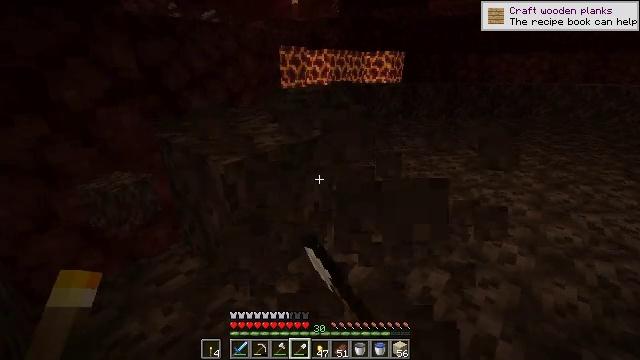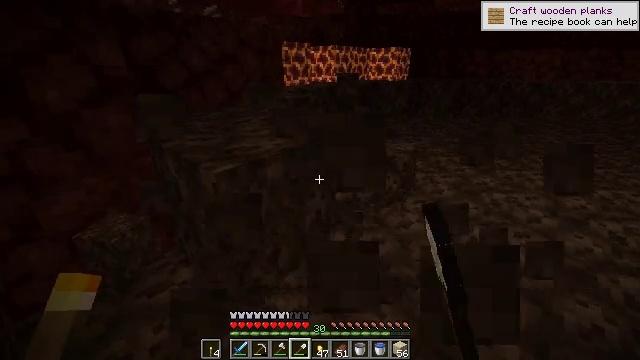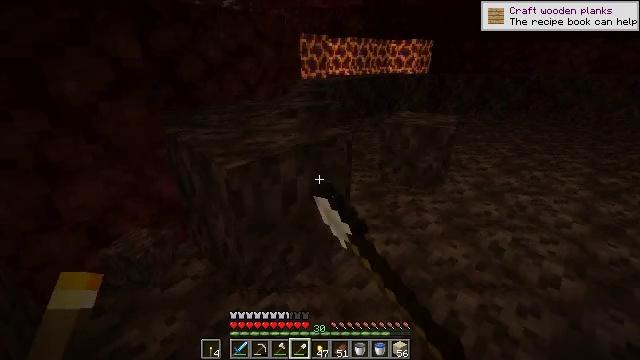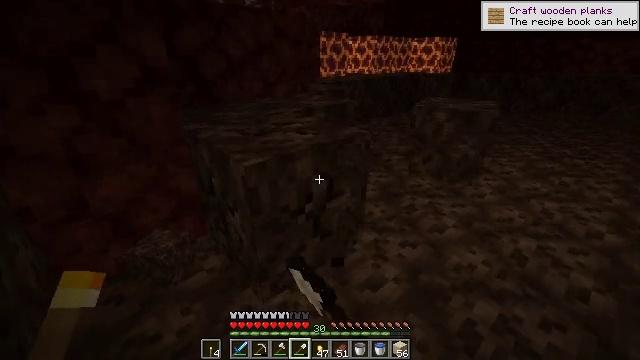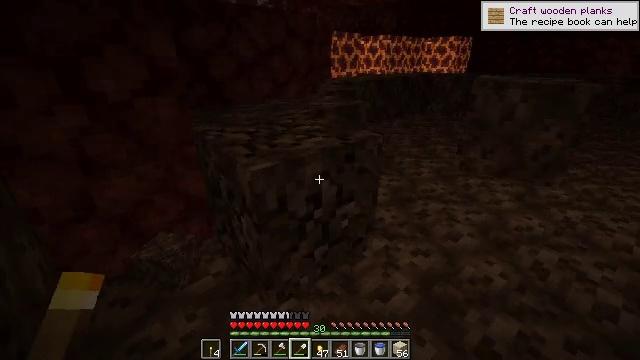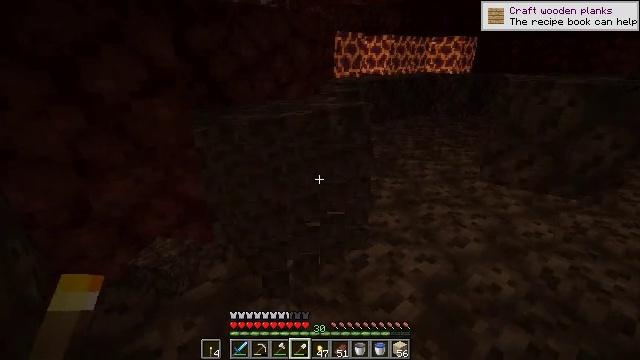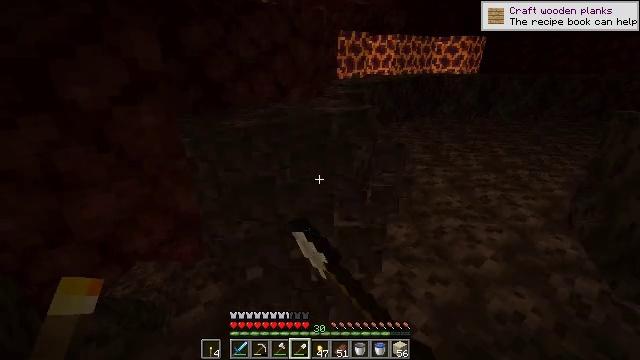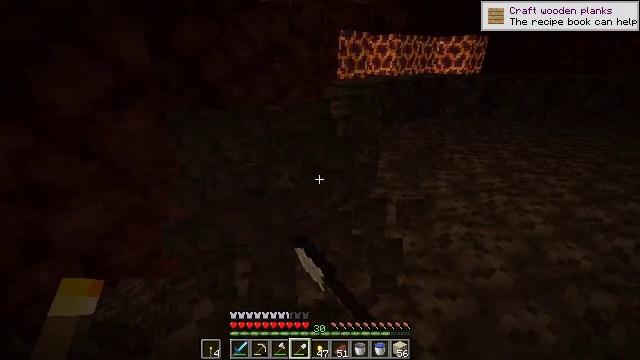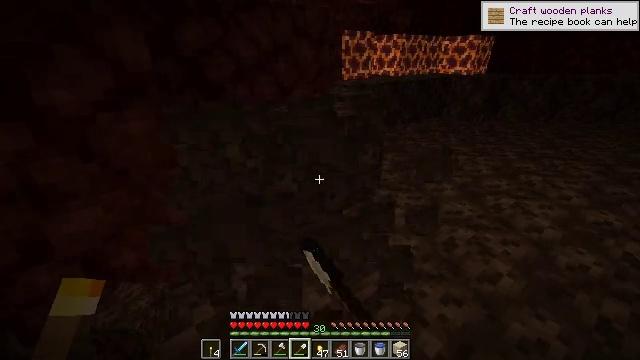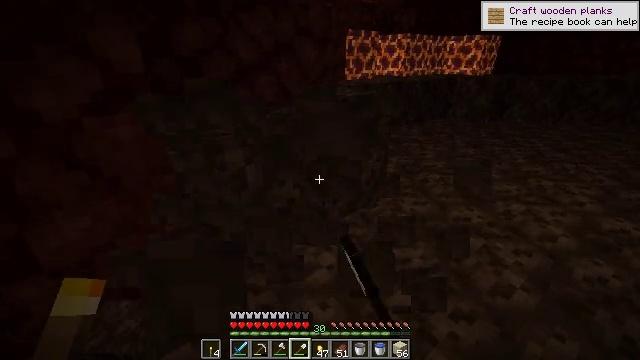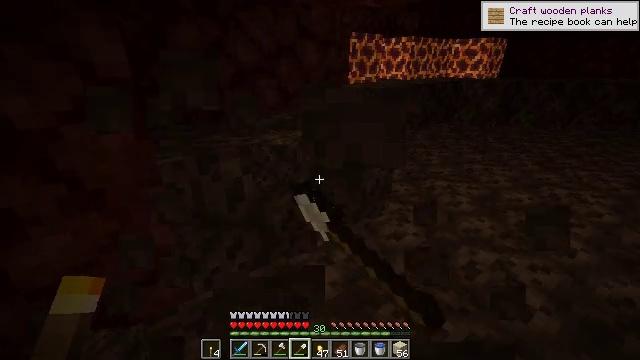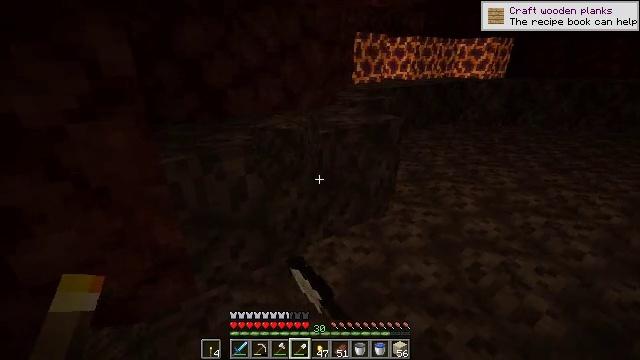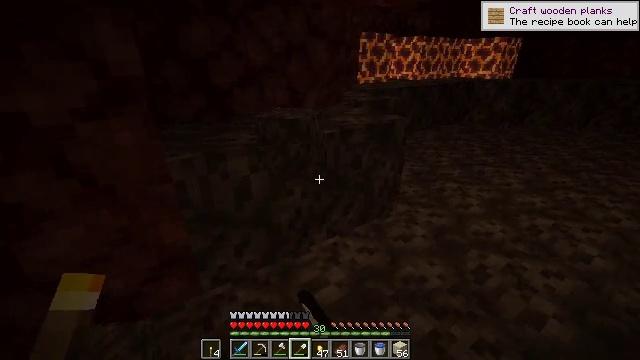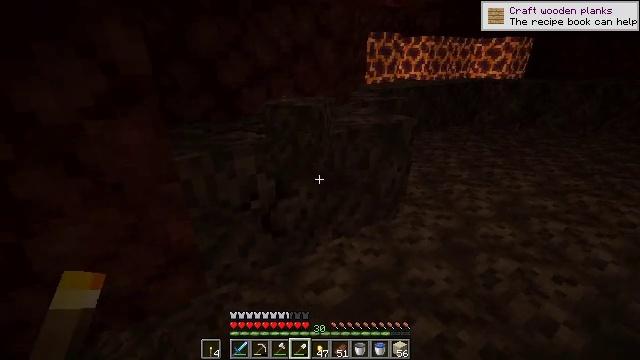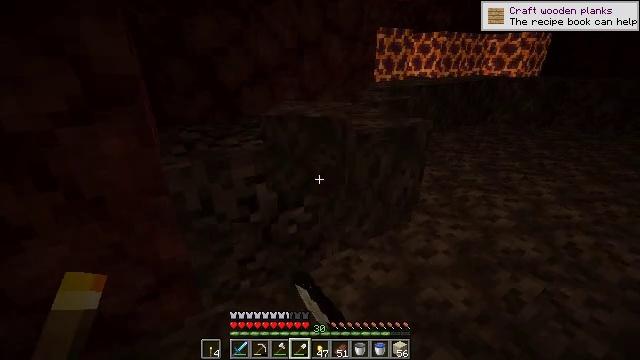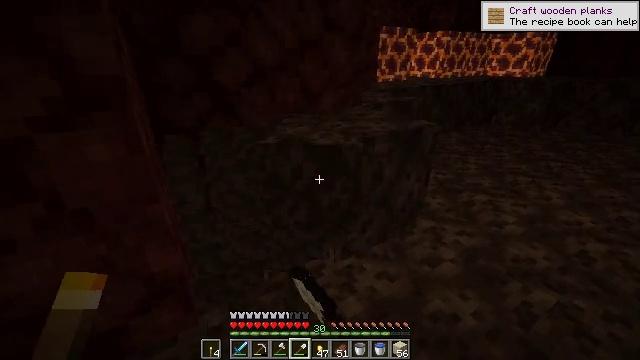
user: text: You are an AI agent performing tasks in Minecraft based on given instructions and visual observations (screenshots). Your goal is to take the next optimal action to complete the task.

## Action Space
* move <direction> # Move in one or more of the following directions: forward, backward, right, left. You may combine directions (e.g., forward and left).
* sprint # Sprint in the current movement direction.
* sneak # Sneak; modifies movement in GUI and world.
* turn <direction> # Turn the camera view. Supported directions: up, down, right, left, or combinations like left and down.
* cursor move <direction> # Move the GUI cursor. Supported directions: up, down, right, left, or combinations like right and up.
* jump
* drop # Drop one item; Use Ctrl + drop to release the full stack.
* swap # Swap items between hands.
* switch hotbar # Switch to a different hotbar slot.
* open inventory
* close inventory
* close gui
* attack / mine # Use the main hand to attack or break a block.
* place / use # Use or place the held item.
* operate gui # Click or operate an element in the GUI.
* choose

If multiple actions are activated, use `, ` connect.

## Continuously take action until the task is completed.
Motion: motion action
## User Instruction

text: Mine the soul sand in the Nether.
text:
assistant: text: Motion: move forward, attack / mine
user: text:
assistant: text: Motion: turn left and down, attack / mine
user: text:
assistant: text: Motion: turn left, attack / mine
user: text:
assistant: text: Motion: move forward, turn left, attack / mine
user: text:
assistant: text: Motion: move forward, attack / mine
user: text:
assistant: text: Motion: move forward, attack / mine
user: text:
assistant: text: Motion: move forward, attack / mine
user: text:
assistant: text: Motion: move forward, attack / mine
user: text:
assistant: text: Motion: move forward, attack / mine
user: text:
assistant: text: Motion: attack / mine
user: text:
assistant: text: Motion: attack / mine
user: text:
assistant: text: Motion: turn left, attack / mine
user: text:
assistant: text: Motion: move forward, turn left, attack / mine
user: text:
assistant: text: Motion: move forward, turn left, attack / mine
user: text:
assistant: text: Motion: move forward, attack / mine
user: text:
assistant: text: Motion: move forward, attack / mine
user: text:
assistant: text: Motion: attack / mine
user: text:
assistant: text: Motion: turn right, attack / mine
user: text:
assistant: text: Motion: turn right, attack / mine
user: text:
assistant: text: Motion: turn right, attack / mine
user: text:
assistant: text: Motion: turn right, attack / mine
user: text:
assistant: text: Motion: move forward, turn right, attack / mine
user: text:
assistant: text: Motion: move forward, attack / mine
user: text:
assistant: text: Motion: move forward and move right, attack / mine
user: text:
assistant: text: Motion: move forward and move right, turn left, attack / mine
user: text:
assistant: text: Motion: move forward and move right, turn left, attack / mine
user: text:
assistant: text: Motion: move forward and move right, attack / mine
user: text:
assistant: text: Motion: move forward and move right, attack / mine
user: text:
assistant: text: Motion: move forward and move right, attack / mine
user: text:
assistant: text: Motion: move forward and move right, attack / mine